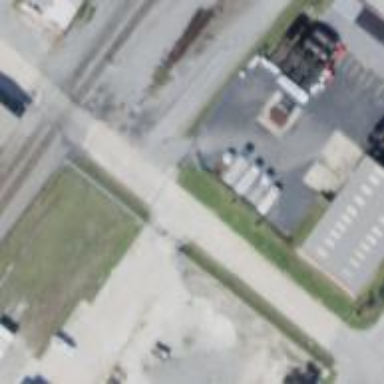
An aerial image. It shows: Track still visible in the pavement.